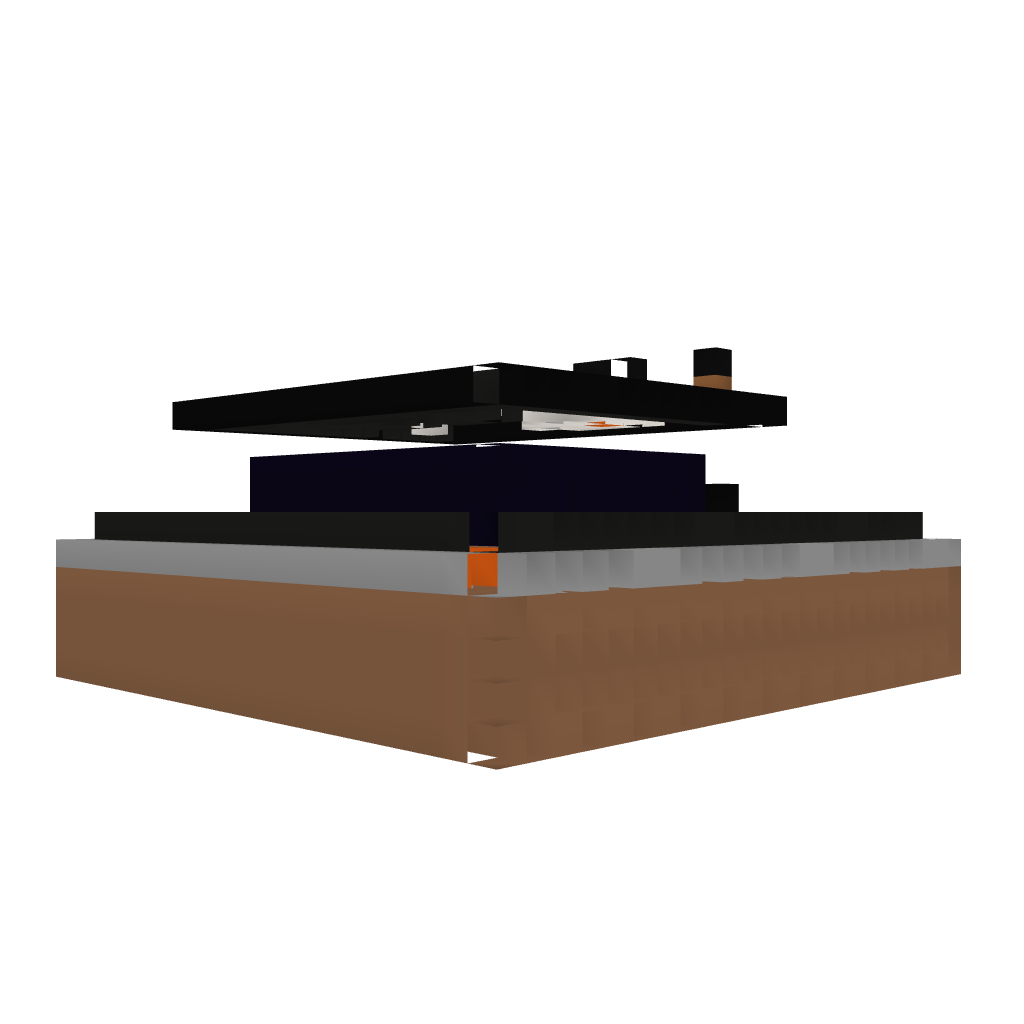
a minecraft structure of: Modern Style Bank